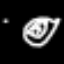
Label: clock